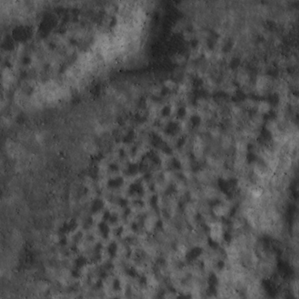
Label: non_frost